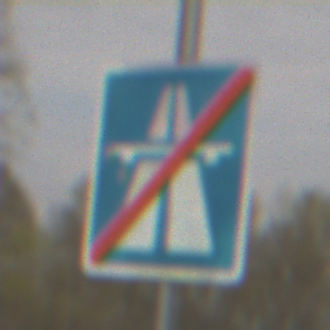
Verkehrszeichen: EndeAutbahn
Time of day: MorningAfternoon
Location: Outdoor (Suburban)
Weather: Overcast
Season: NotSpecified
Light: Natural